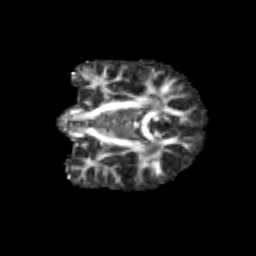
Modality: FA
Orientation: coronal
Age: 12
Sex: male
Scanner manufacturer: siemens
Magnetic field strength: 3 T
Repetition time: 3.8 s
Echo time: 0.07 s